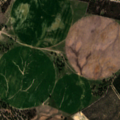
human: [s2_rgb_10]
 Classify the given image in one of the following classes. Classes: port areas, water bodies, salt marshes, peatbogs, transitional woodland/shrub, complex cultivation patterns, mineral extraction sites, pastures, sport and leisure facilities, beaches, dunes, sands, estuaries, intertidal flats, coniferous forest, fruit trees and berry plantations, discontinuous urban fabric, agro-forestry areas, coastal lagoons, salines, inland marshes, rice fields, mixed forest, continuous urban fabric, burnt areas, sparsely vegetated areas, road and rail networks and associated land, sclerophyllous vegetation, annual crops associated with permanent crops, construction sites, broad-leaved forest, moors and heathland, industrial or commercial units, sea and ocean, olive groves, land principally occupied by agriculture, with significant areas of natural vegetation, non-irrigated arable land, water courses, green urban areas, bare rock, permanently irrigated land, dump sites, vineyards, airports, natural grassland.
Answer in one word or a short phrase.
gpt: permanently irrigated land, complex cultivation patterns, agro-forestry areas, broad-leaved forest, mixed forest, transitional woodland/shrub